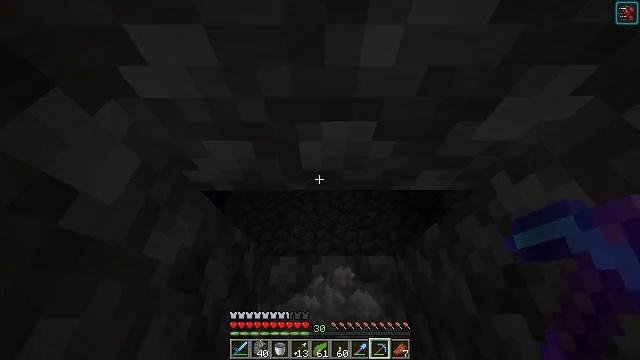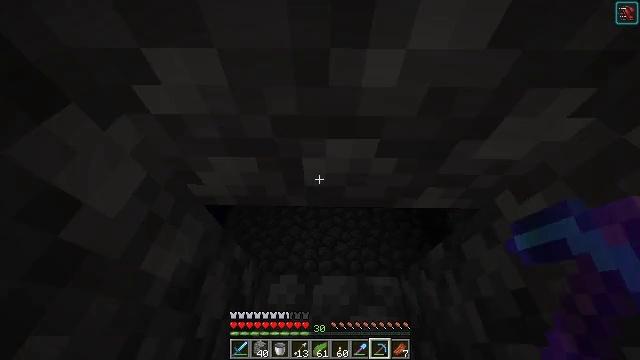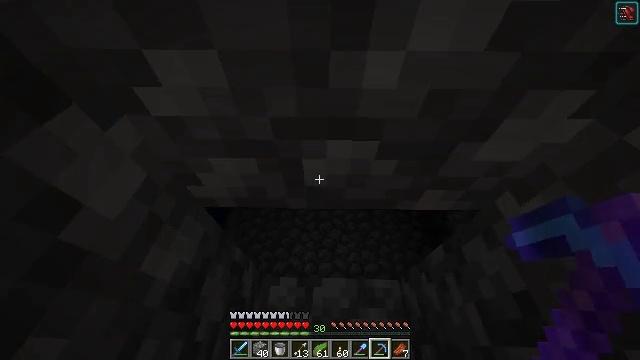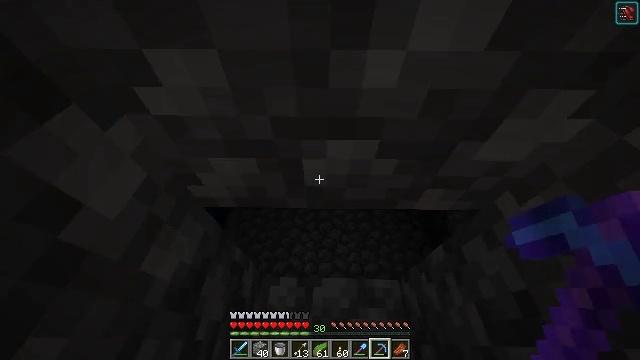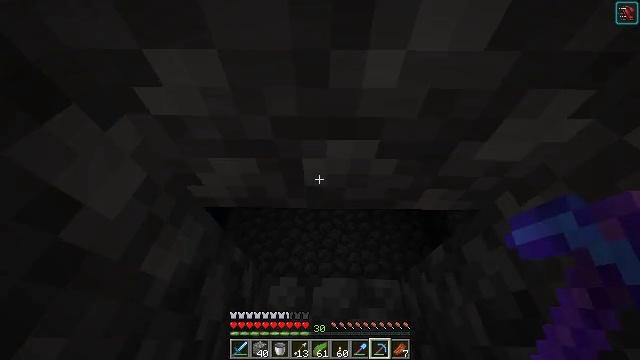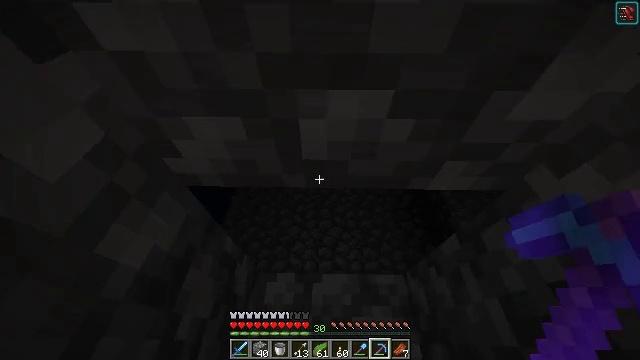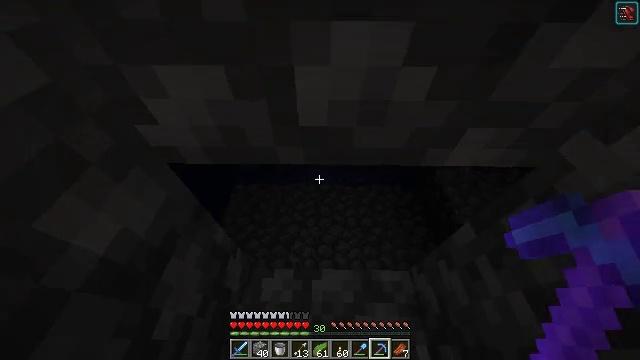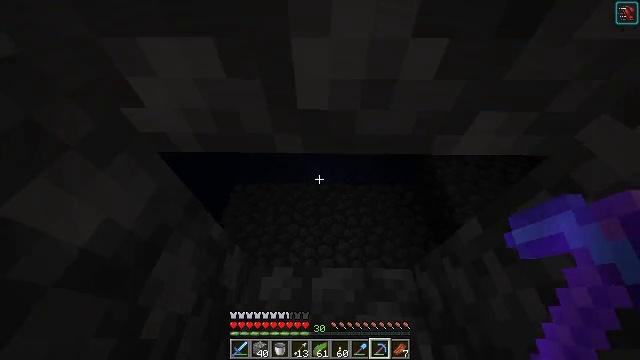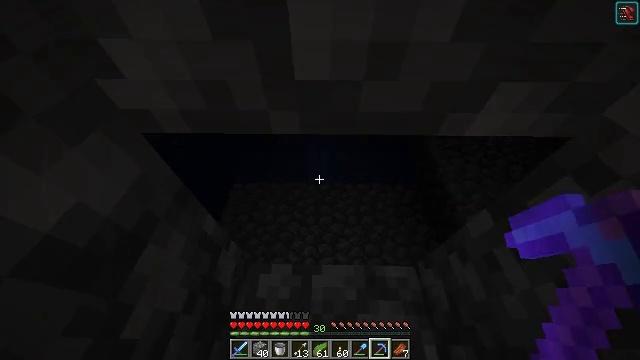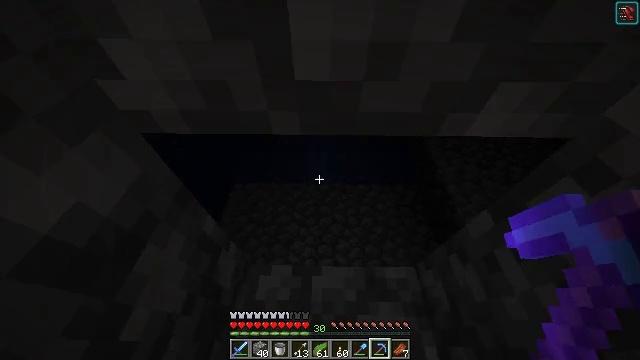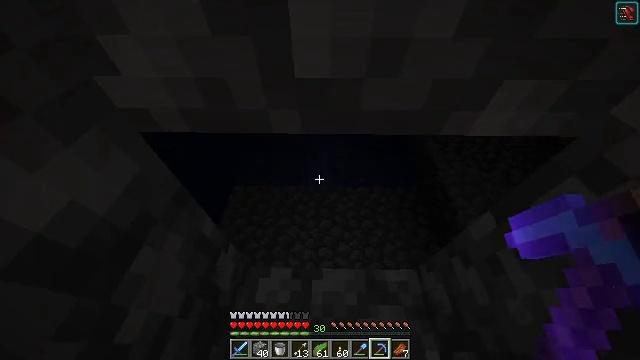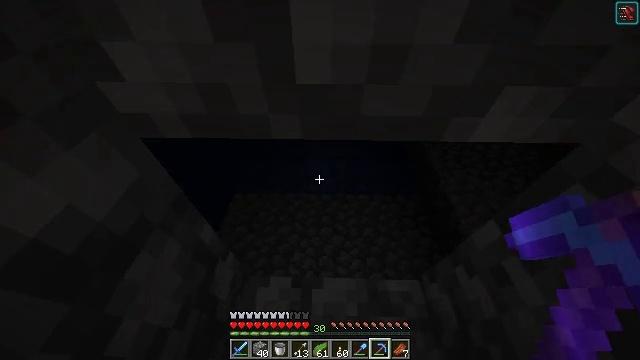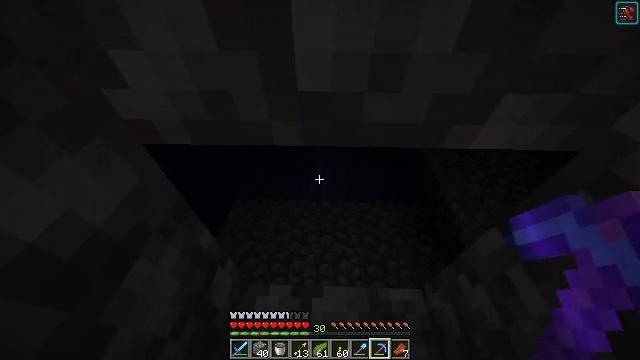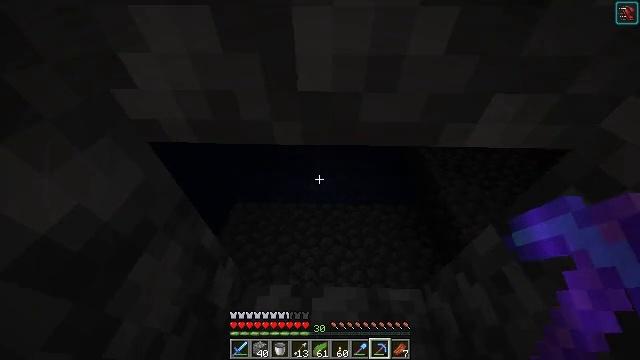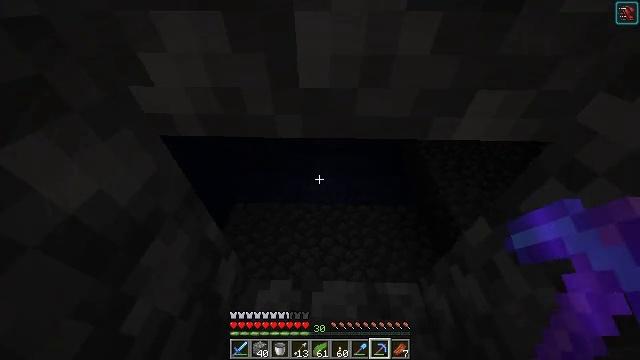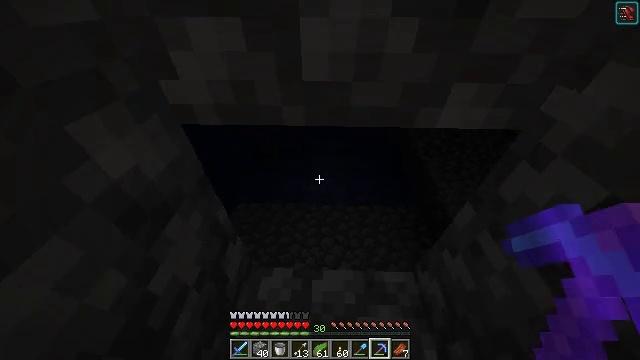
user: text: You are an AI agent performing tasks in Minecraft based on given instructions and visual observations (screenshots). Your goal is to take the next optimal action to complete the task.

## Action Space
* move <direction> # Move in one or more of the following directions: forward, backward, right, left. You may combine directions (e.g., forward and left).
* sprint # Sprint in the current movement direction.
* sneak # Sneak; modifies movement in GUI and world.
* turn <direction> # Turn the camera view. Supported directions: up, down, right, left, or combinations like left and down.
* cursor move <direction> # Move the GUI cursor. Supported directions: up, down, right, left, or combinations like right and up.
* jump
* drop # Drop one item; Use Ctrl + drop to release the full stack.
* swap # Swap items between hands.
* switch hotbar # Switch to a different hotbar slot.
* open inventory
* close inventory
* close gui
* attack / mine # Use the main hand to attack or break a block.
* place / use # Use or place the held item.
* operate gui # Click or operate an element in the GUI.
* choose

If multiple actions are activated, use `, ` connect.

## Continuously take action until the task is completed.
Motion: motion action
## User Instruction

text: Remove a cobblestone slab from the inventory.
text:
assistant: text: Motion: turn left and up
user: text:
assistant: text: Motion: no_op
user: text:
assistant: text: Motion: no_op
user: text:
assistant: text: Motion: sneak
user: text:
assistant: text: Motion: sneak
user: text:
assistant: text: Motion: sneak
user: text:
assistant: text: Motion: sneak
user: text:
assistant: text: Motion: sneak
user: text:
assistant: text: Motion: sneak
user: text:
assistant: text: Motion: sneak
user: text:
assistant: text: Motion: sneak, turn up
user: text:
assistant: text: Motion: sneak, turn up
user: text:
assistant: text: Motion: move back, sneak
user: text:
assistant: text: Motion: move back, sneak
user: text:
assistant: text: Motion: move back, sneak
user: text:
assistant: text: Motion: move back, sneak
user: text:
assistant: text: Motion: move back, sneak
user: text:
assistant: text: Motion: move back, sneak
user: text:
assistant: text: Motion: move back, sneak
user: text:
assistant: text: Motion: move back, sneak
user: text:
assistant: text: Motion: move back, sneak
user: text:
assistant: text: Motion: move back, sneak
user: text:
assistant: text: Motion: move back, sneak
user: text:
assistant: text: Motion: move back, sneak
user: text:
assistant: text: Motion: move back, sneak
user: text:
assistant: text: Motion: sneak
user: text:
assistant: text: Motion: sneak
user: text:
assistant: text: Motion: sneak
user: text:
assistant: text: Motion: sneak
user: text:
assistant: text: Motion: sneak